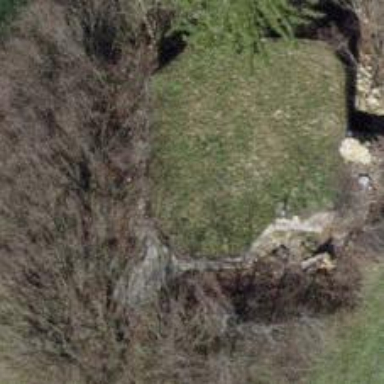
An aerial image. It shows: Military bunker.